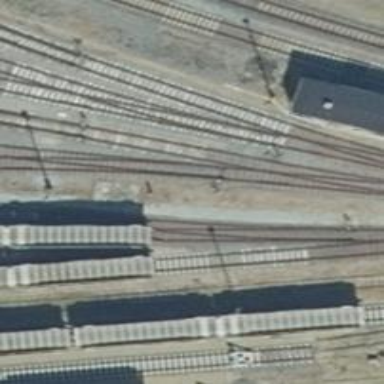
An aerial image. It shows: Railway switch.